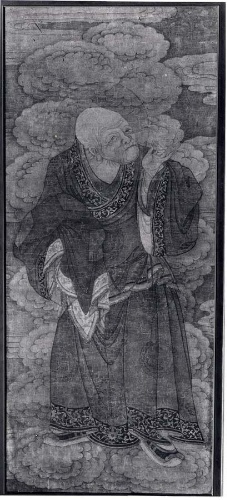
Artist: Unidentified artist
Date: 16th century
Object type: Painting
Classification: Paintings
Medium: Framed painting; ink and color on paper
Culture: China (?)
Dimensions: 63 × 26 1/2 in. (160 × 67.3 cm)
Framed: 66 7/8 × 30 1/2 × 1 1/4 in. (169.9 × 77.5 × 3.2 cm)
Department: Asian Art
Credit line: Rogers Fund, 1919
Accession year: 1919
Repository: Metropolitan Museum of Art, New York, NY
Tags: Clouds|Buddhism|Men